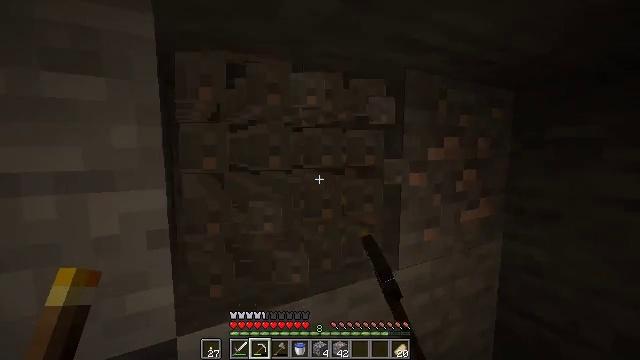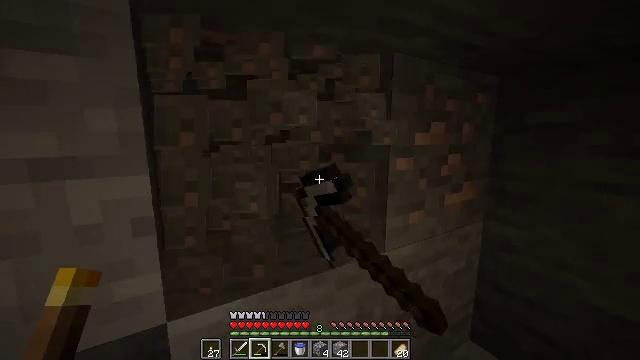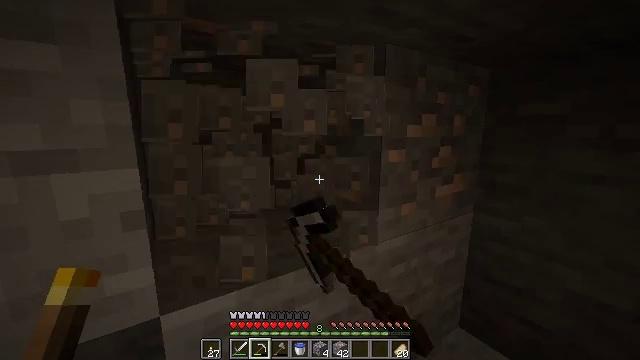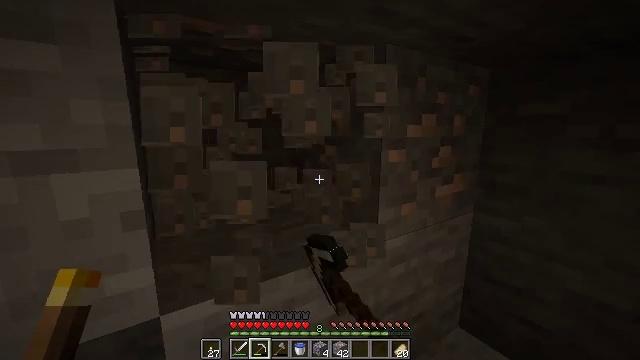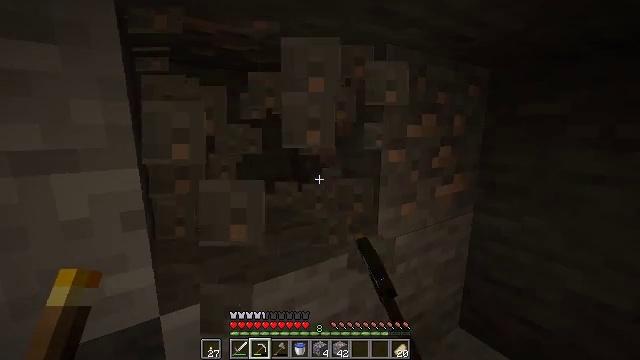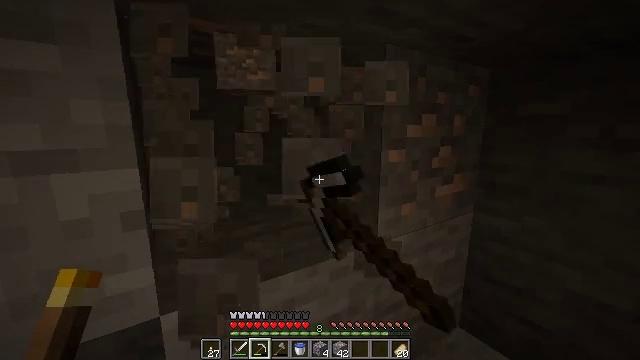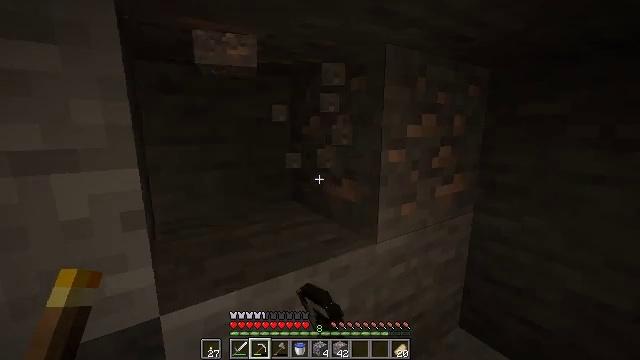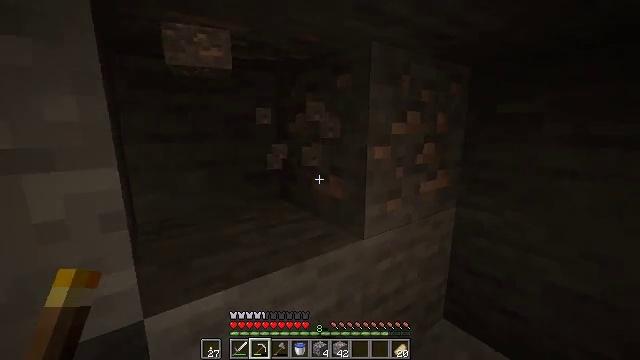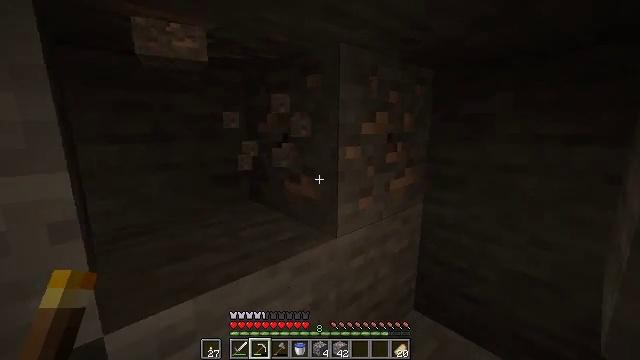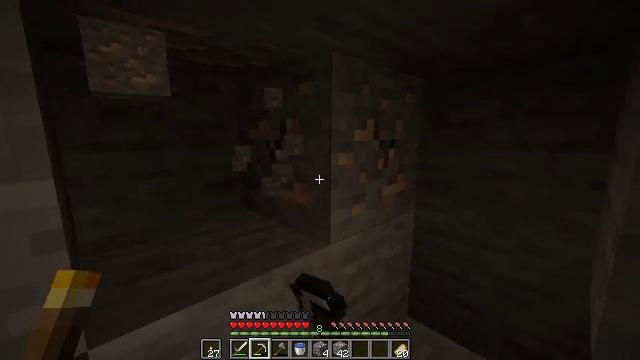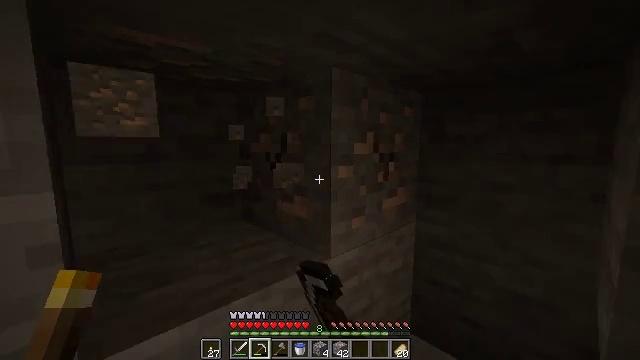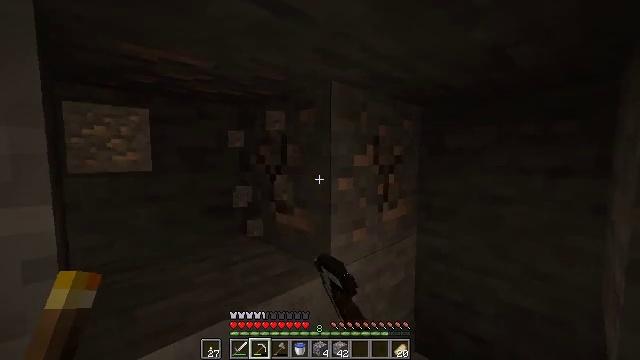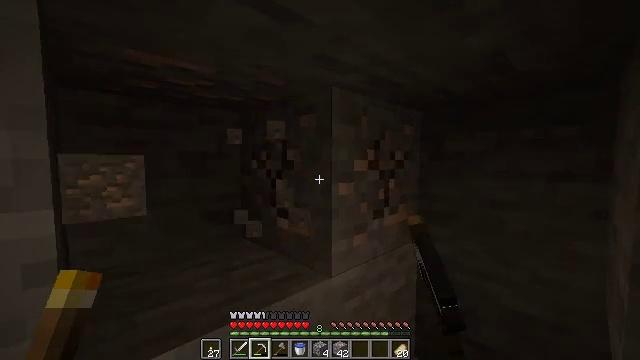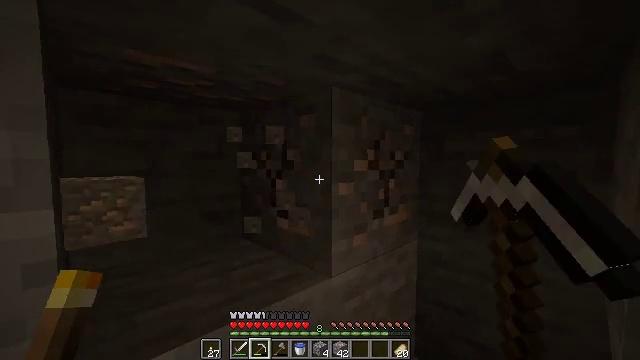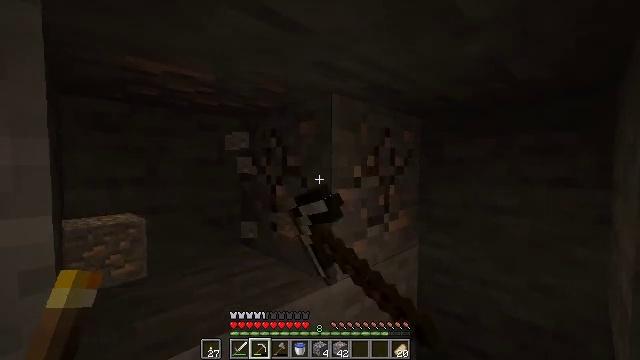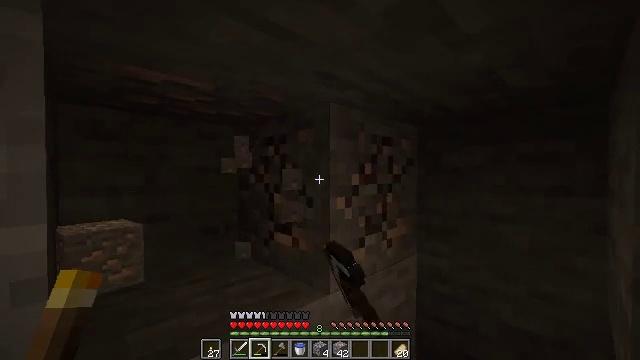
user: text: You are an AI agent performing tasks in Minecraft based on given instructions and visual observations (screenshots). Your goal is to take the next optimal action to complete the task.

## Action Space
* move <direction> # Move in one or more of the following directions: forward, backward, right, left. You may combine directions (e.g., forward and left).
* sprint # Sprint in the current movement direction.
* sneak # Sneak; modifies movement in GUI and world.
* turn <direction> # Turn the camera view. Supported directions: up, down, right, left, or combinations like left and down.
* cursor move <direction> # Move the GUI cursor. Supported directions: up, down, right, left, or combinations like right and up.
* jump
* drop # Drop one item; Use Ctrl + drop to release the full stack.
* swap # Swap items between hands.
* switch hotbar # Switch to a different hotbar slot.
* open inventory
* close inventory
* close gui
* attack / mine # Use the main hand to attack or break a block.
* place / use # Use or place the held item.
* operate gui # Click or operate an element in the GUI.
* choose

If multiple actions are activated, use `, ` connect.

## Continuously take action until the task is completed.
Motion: motion action
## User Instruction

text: Collect iron ore blocks.
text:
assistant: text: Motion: turn right and down, attack / mine
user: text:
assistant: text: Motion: turn right and down, attack / mine
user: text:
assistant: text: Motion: attack / mine
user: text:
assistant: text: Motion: attack / mine
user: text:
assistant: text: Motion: attack / mine
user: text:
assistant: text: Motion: attack / mine
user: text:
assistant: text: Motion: turn right, attack / mine
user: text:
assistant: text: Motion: turn right, attack / mine
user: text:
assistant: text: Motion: turn right and up, attack / mine
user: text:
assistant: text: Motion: turn up, attack / mine
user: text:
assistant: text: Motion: turn up, attack / mine
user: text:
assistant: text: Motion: turn up, attack / mine
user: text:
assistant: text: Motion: attack / mine
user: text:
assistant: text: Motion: turn up, attack / mine
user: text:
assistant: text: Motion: turn up, attack / mine
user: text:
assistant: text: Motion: attack / mine
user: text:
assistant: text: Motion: turn left and up, attack / mine
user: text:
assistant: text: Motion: attack / mine
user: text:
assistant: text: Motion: attack / mine
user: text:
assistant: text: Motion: attack / mine
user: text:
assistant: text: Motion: attack / mine
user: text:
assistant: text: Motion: attack / mine
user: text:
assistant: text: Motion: attack / mine
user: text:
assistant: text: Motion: move forward, turn right, attack / mine
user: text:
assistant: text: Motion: move forward, turn right, attack / mine
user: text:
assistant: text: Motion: move forward, attack / mine
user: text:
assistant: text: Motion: move forward, sneak, attack / mine
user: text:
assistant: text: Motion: move forward, sneak, attack / mine
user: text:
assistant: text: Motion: move forward and move right, sneak, turn left and up, attack / mine
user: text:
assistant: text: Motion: move forward and move right, sneak, turn left and up, attack / mine